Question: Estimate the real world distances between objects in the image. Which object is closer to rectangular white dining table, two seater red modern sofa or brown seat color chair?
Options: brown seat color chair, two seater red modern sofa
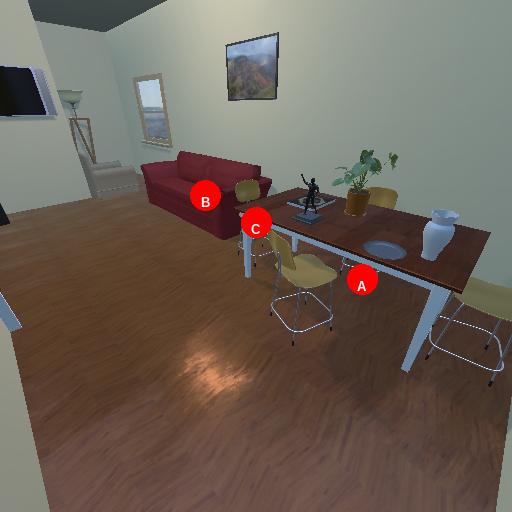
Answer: brown seat color chair